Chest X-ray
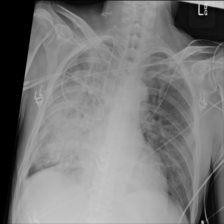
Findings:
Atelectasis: negative
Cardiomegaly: negative
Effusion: positive
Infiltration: positive
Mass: negative
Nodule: negative
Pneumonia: negative
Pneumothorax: negative
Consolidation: negative
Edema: negative
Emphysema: negative
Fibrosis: negative
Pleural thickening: negative
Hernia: negative